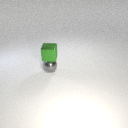
small gray metal sphere below small green metal cube